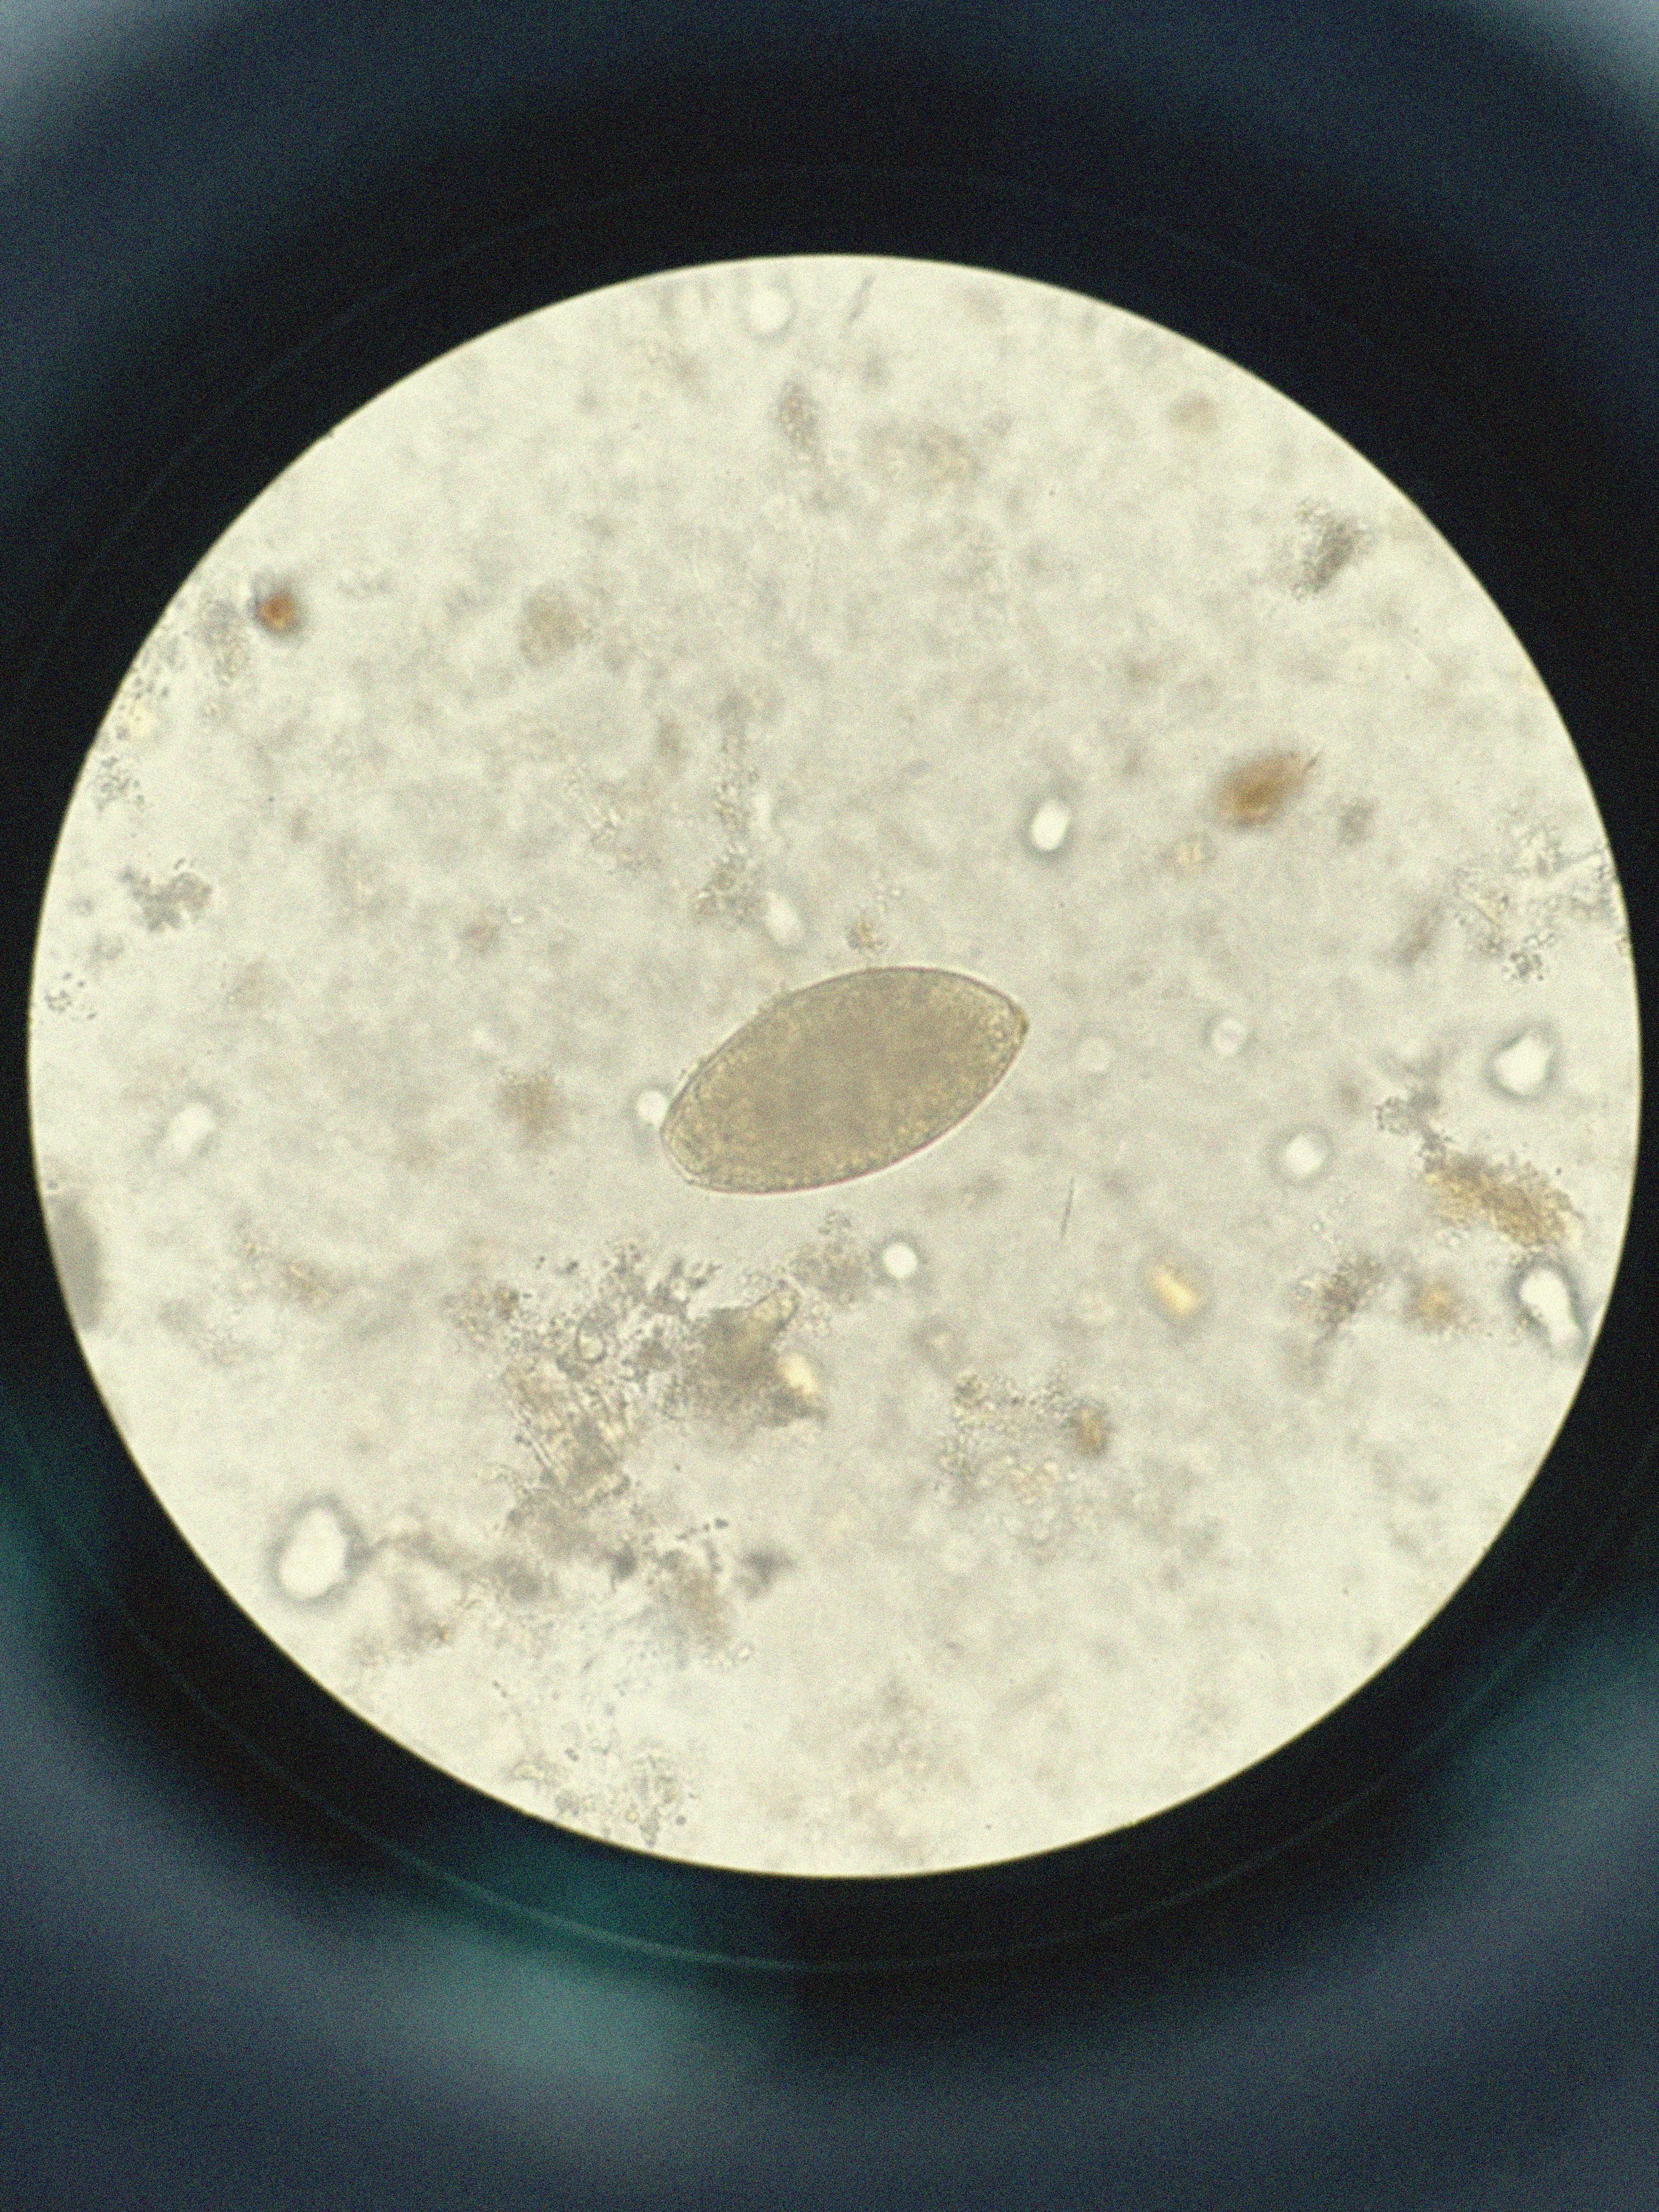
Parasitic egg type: Fasciolopsis buski